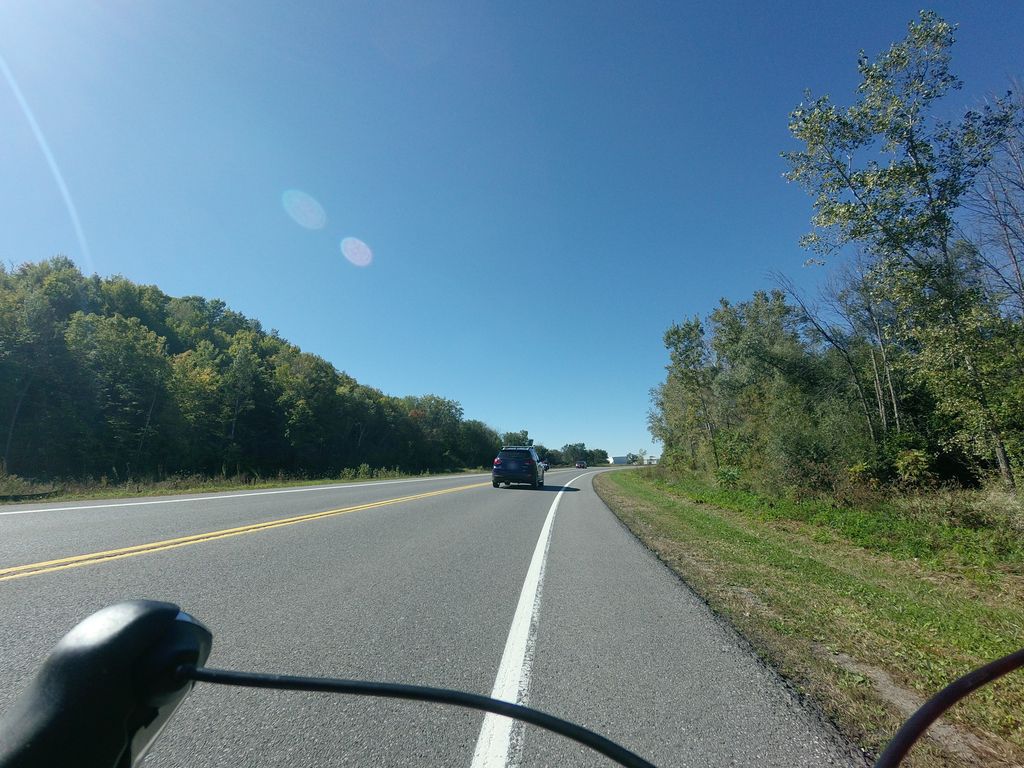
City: ottawa-gatineau